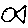
Label: fish